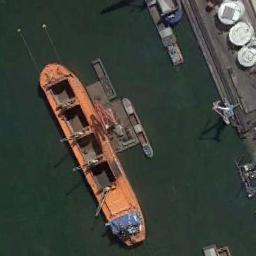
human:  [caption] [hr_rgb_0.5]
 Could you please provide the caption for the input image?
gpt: There are several ships of different shapes and sizes at sea .

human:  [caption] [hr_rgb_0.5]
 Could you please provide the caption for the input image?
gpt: A orange ship and a boat are docked at the oil terminal and the water is dark green .

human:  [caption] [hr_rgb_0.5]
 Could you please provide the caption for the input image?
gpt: There are several green, Orange-red bulk carriers docked at the dock, And there are tank-shaped storage objects on the dock .

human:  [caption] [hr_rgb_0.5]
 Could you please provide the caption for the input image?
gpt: There is a ship in the green water on the shore .

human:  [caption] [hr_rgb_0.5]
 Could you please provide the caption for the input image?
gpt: The orange ship is at the harbor .